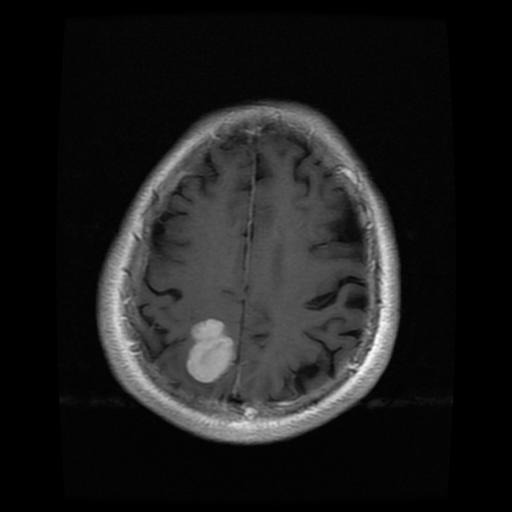
Label: meningioma